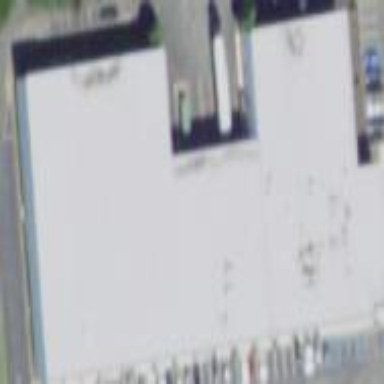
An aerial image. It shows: Warehouse building.